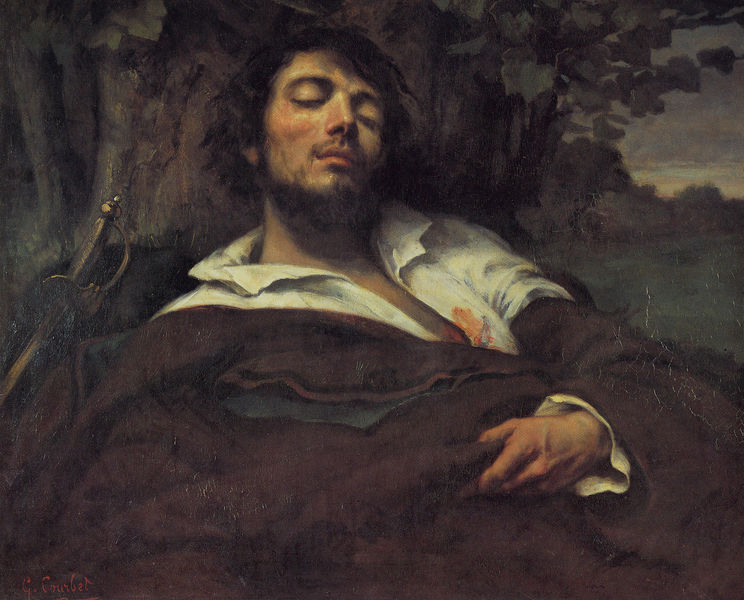
Titel: L'homme blessé, Der Verwundete
Künstler: Gustave Courbet
Standort: Paris
Institution: Musée d'Orsay
Schlagwörter: baum, dunkel, gemälde, hand, himmel, kampf, laub, mann, schatten, schlaf, umhang, weiß, wolken, wunde, bäume, grün, landschaft, ocker, abend, braun, brust, finger, hell, hintergrund, licht, mund, nacht, nase, schwarz, gras, rasen, rot, wiese, wolke, beige, malerei, bart, hemd, jung, augen, falten, gesicht, halten, kragen, tod, tot, toter, vollbart, bildnis, hals, hände, porträt, signatur, öl, baumstamm, dämmerung, stamm, busch, boden, auge, haare, mantel, realismus, decke, blatt, lippe, lippen, schön, wald, bewölkt, sommer, liegen, schlafen, schlafend, düster, violett, falte, runde, dunkelrot, metall, liegend, geschlossen, lider, griff, blut, courbet, selbstmord, schwert, säbel, verletzt, degen, sterbende, jüngling, junger mann, totenbett, untersicht, schmerz, rinde, dolch, müde, duell, hamd, eiche, baumrinde, verletzung, verwundet, schlafender, trunken, verwundeter, sterbender, gefecht, dunkelhaarig, sterbend, delacroix, ruht, erstochen, ruhend, schläft, linde, blutfleck, verwundung, schwarzhaarig, erschöpfung, verletzter, schläfer, lndschaft, schlafens, magritte, zugedeckt, ermordet, erdolcht, gustave courbet, gustav courbet, vfdsvdsschg, vsdsdf, brt, dolchstich, erdoclcht